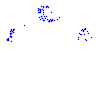
Particle: pion